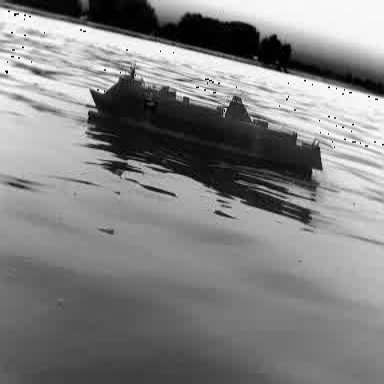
There is a container_ship in the infrared image.